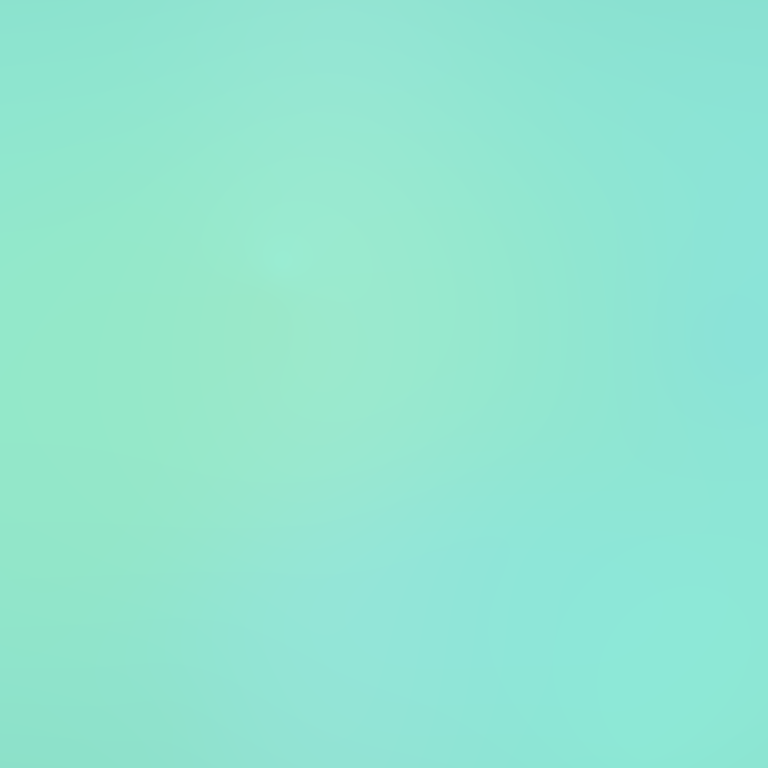
Abstract light effect, smooth gradient from soft teal to light mint, calm atmosphere, diffuse light, no room, no furniture, no objects.